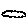
Label: cloud